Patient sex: M
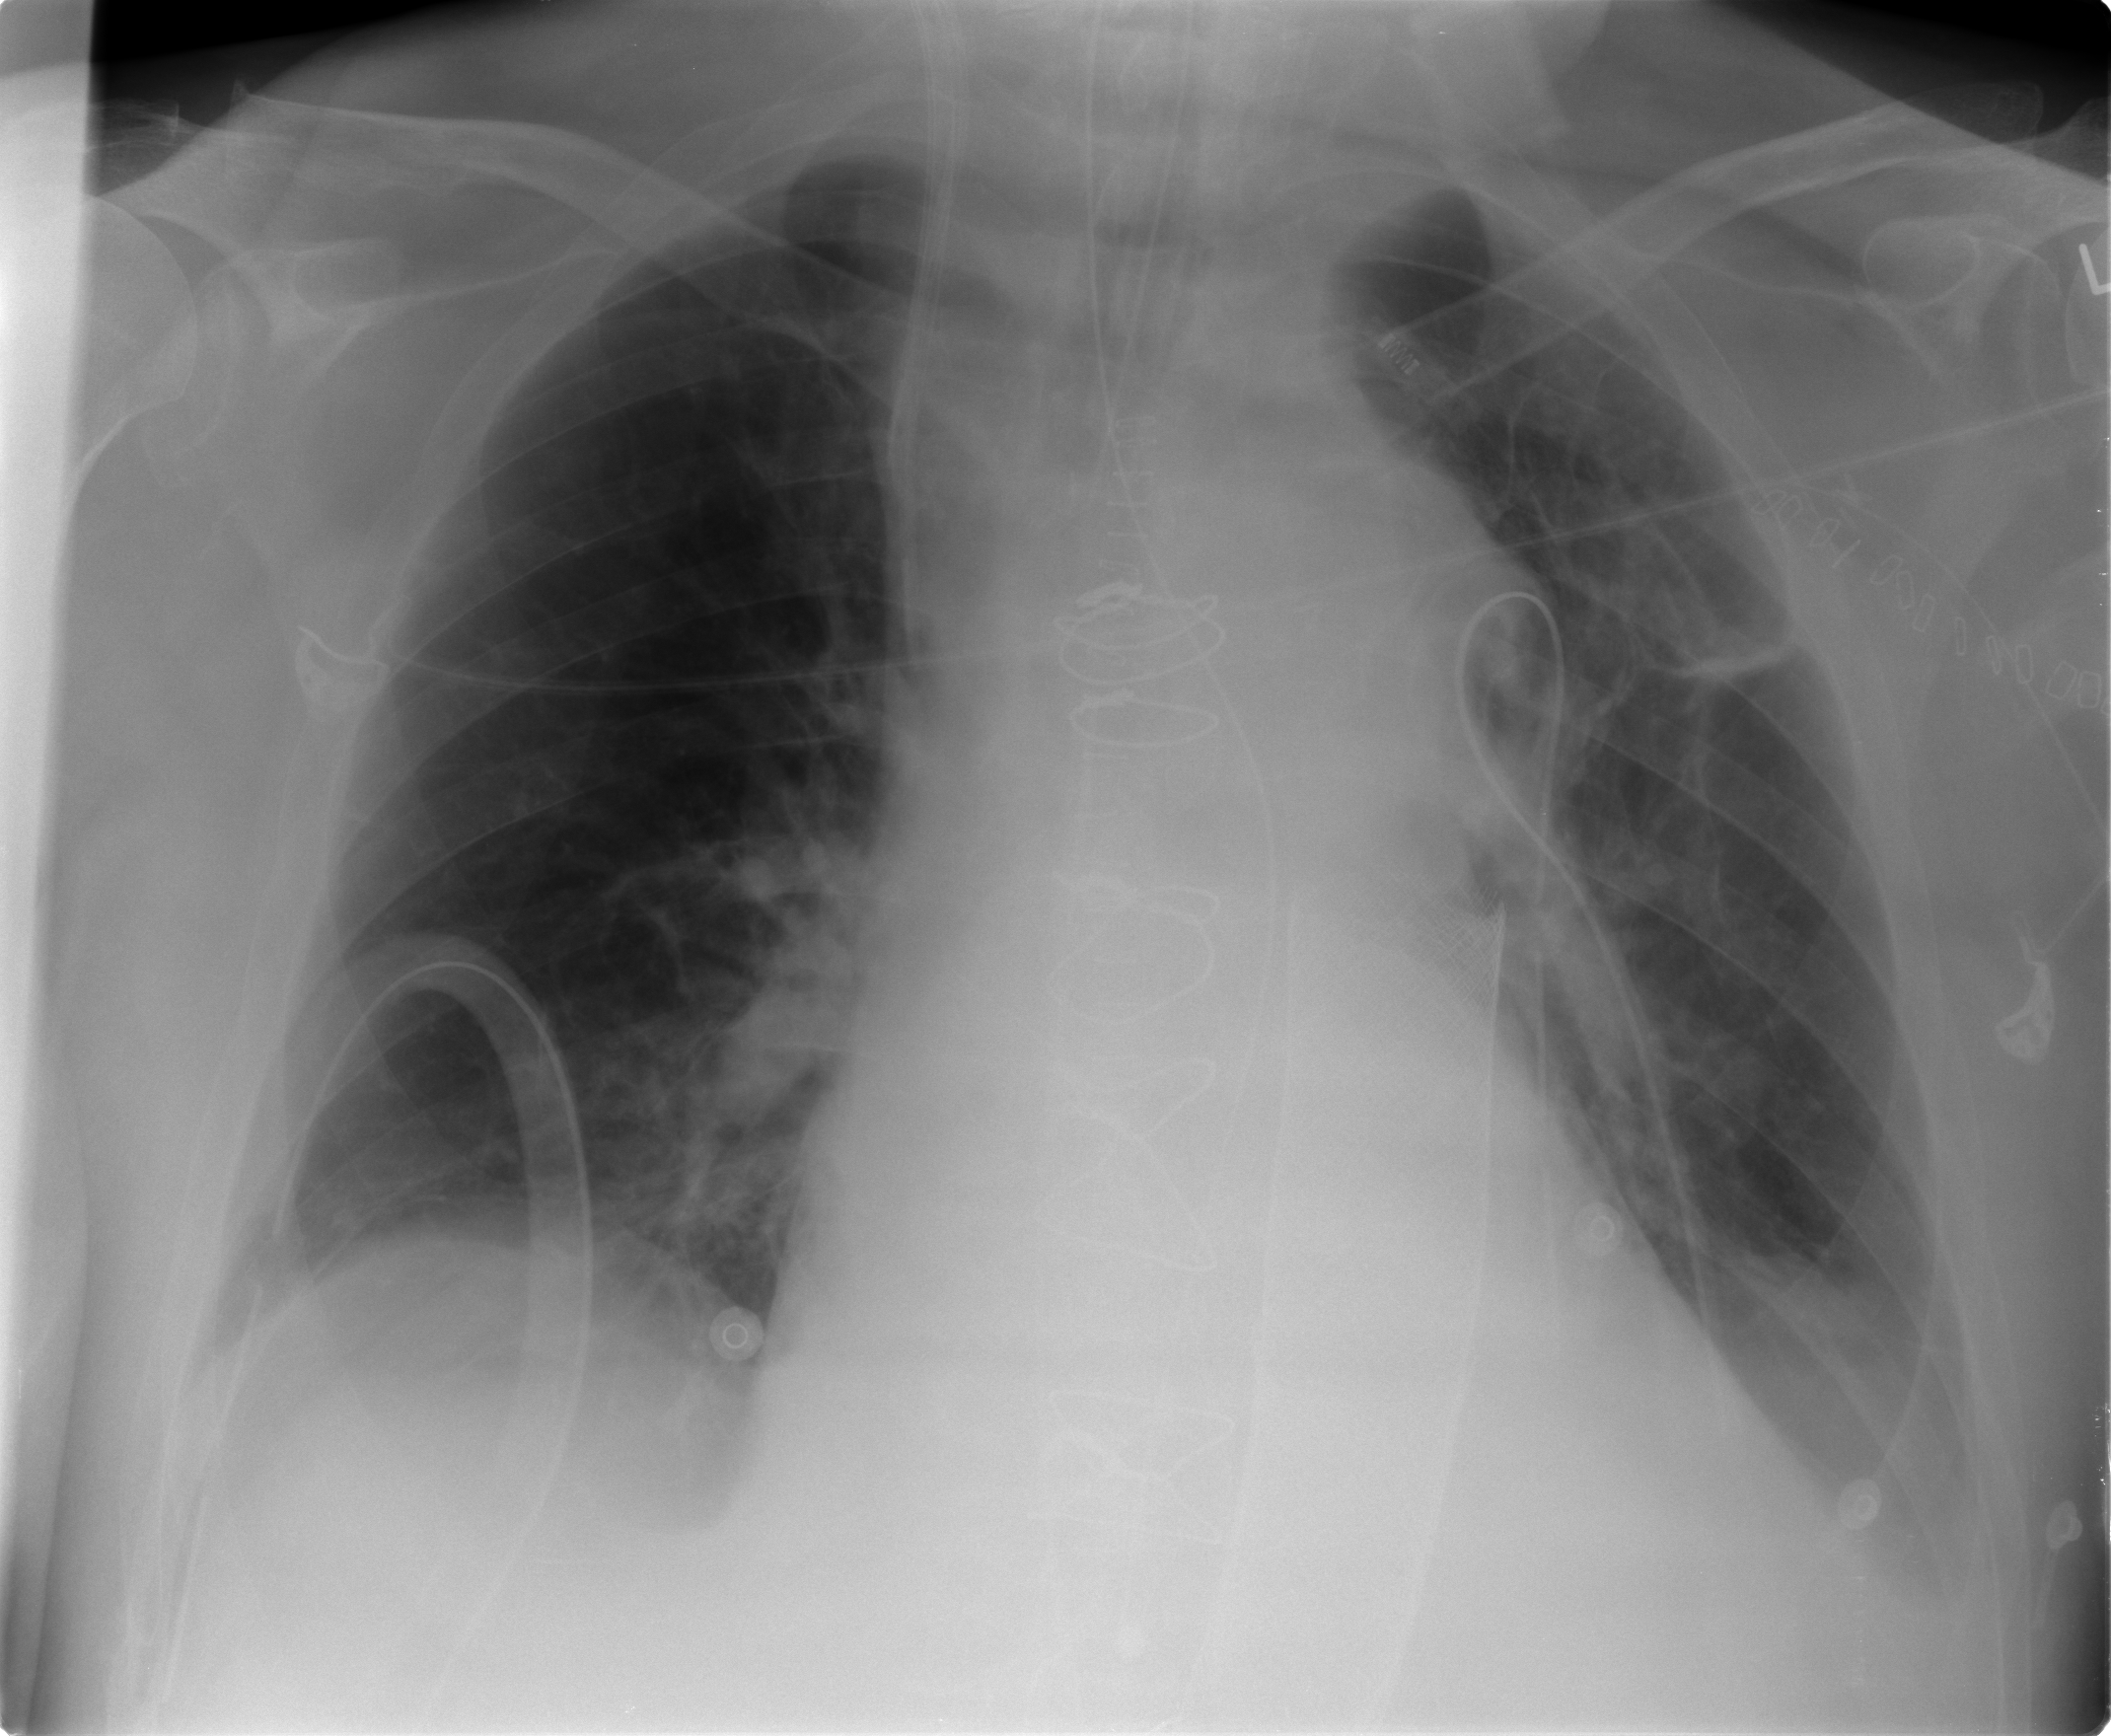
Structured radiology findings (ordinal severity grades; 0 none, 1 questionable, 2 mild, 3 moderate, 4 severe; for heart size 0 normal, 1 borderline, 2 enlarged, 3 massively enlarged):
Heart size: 2
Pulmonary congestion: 0
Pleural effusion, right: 1
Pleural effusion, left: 2
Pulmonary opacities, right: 0
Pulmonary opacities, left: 0
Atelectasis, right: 2
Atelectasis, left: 2